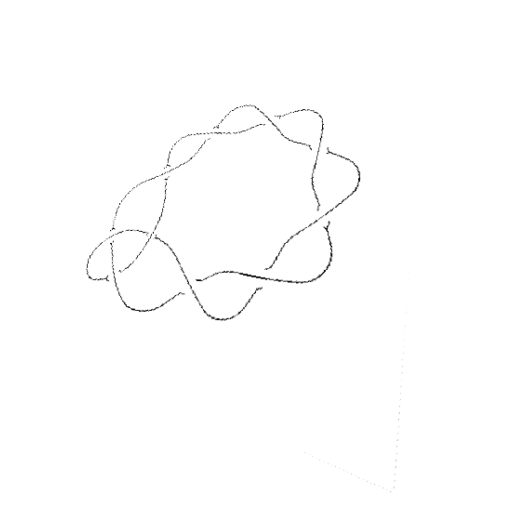
Crossing number: 10